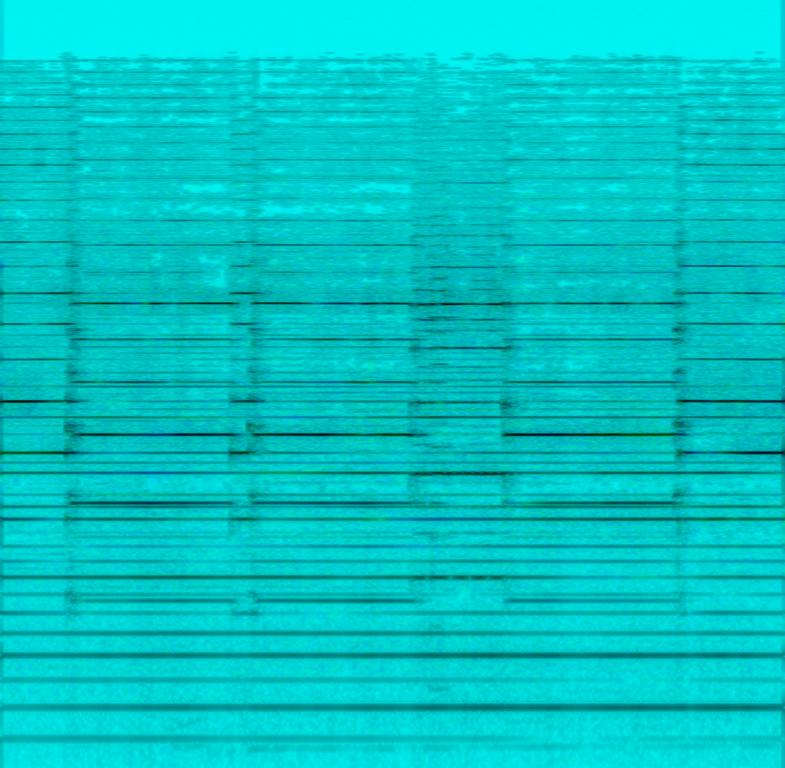
This audio contains someone playing a high pitch melody on a bagpipe. This song may be playing during a traditional live performance.